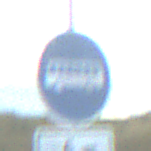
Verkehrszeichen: Busssonderstreifen
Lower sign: EinspurigeFahrzeugeFrei2
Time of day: SunriseSunset
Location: Outdoor (RoadRail)
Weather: PartlyCloudy
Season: NotSpecified
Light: Natural